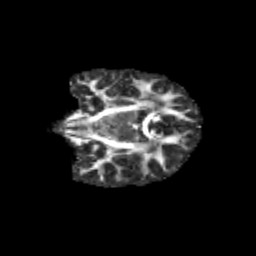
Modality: FA
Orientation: coronal
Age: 13
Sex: female
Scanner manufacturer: siemens
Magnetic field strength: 3 T
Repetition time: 3.8 s
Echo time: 0.07 s